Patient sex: M
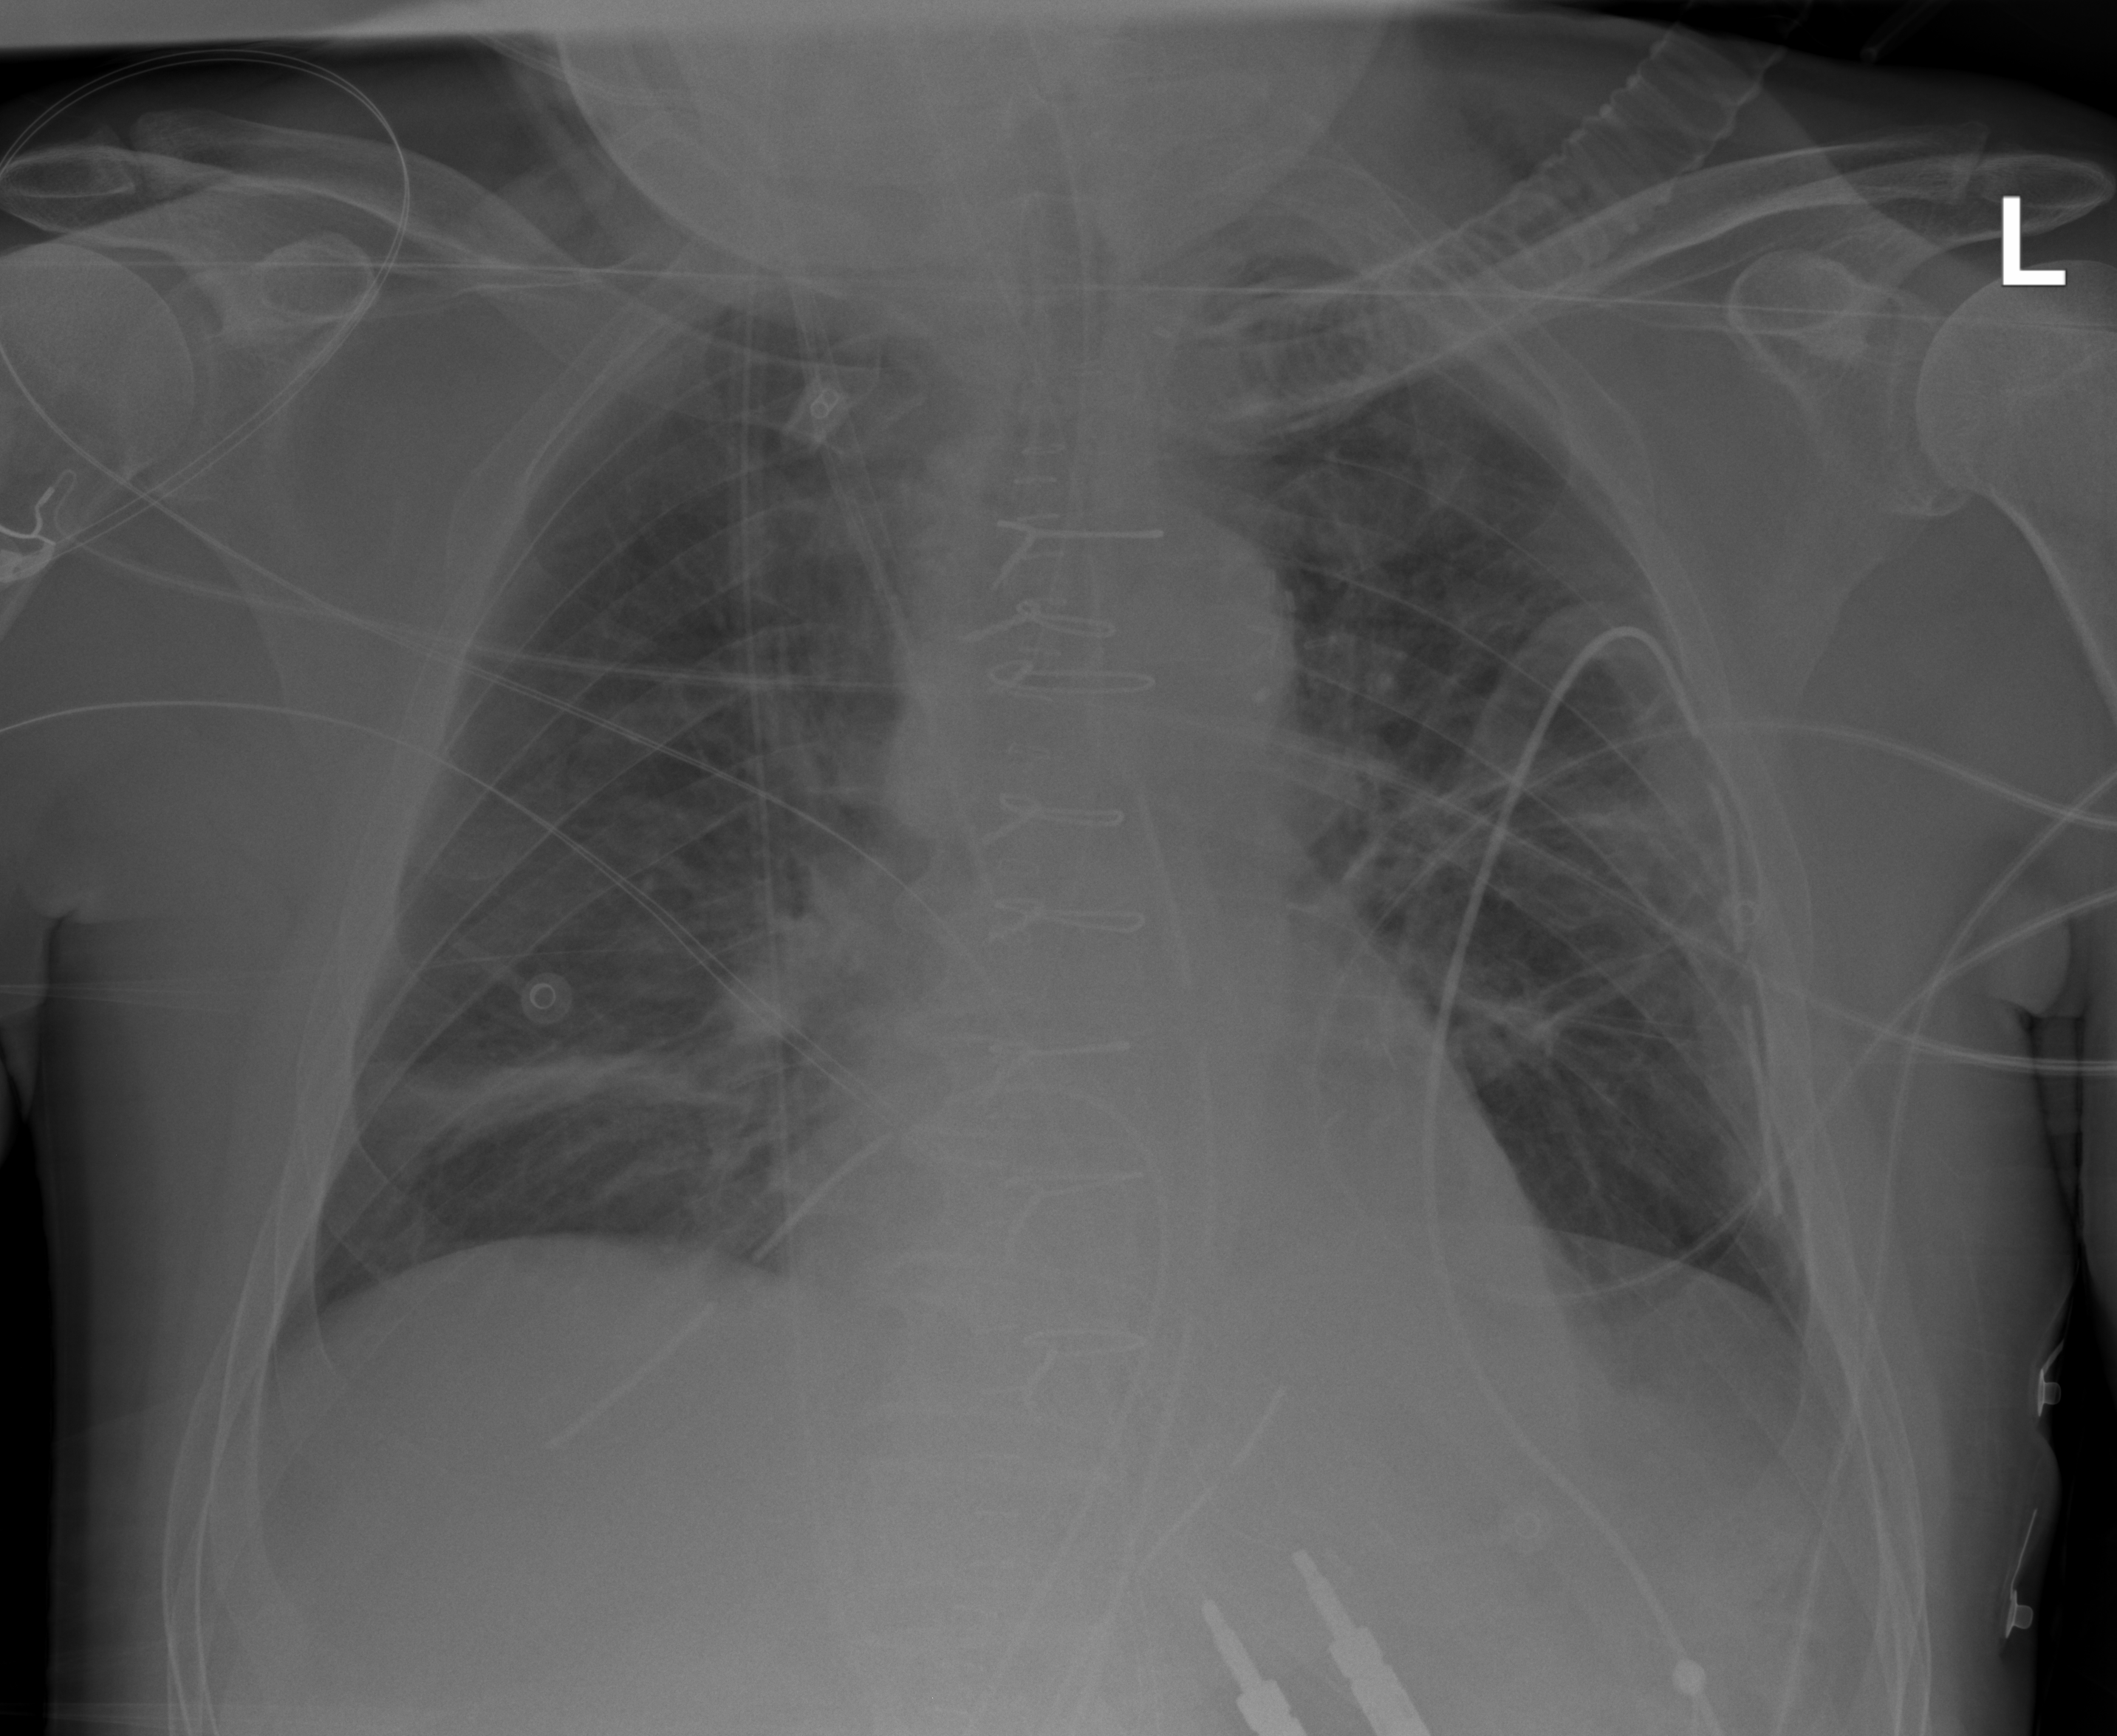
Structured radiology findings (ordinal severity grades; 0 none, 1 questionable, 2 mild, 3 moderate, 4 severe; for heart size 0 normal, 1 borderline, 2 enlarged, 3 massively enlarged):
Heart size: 1
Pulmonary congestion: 2
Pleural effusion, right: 0
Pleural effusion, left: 0
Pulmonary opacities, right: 0
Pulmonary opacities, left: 0
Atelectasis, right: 2
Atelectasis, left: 0